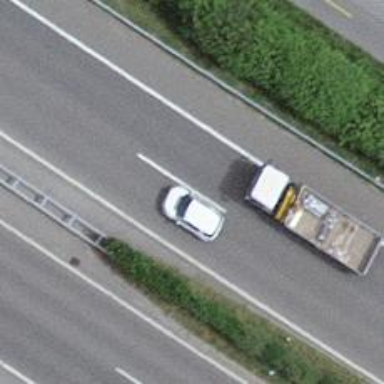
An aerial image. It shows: Asphalt road classified as trunk highway.